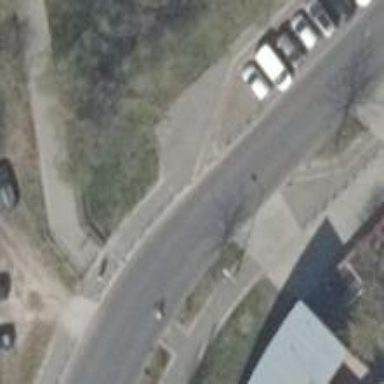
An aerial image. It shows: Residential road with asphalt surface. There are sidewalks on both sides and cycle track.